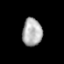
Tissue: prostate
Cell type: T cells
Senescence score: 0.7092
Nuclear area (px): 539
Mean DAPI intensity: 173.442